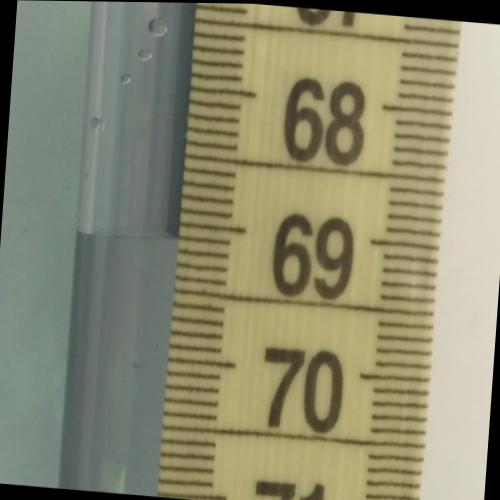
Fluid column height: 69.1 cm